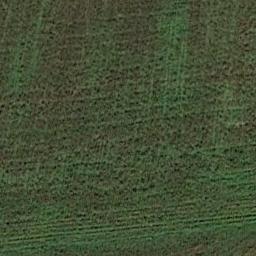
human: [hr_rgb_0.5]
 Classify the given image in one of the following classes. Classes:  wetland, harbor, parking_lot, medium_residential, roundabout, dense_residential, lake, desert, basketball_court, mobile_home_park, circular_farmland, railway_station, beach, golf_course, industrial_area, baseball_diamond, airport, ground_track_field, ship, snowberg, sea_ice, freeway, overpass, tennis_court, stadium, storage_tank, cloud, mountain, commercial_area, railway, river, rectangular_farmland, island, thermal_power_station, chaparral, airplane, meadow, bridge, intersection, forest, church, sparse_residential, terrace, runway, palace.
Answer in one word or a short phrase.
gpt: meadow